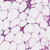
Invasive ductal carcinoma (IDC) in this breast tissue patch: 0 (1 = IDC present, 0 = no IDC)